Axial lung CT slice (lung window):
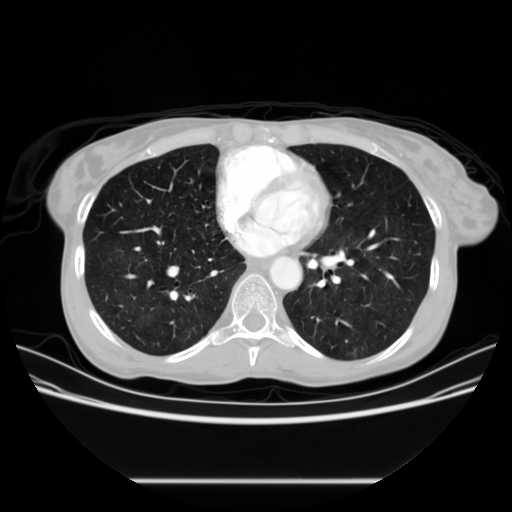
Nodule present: no